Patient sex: M
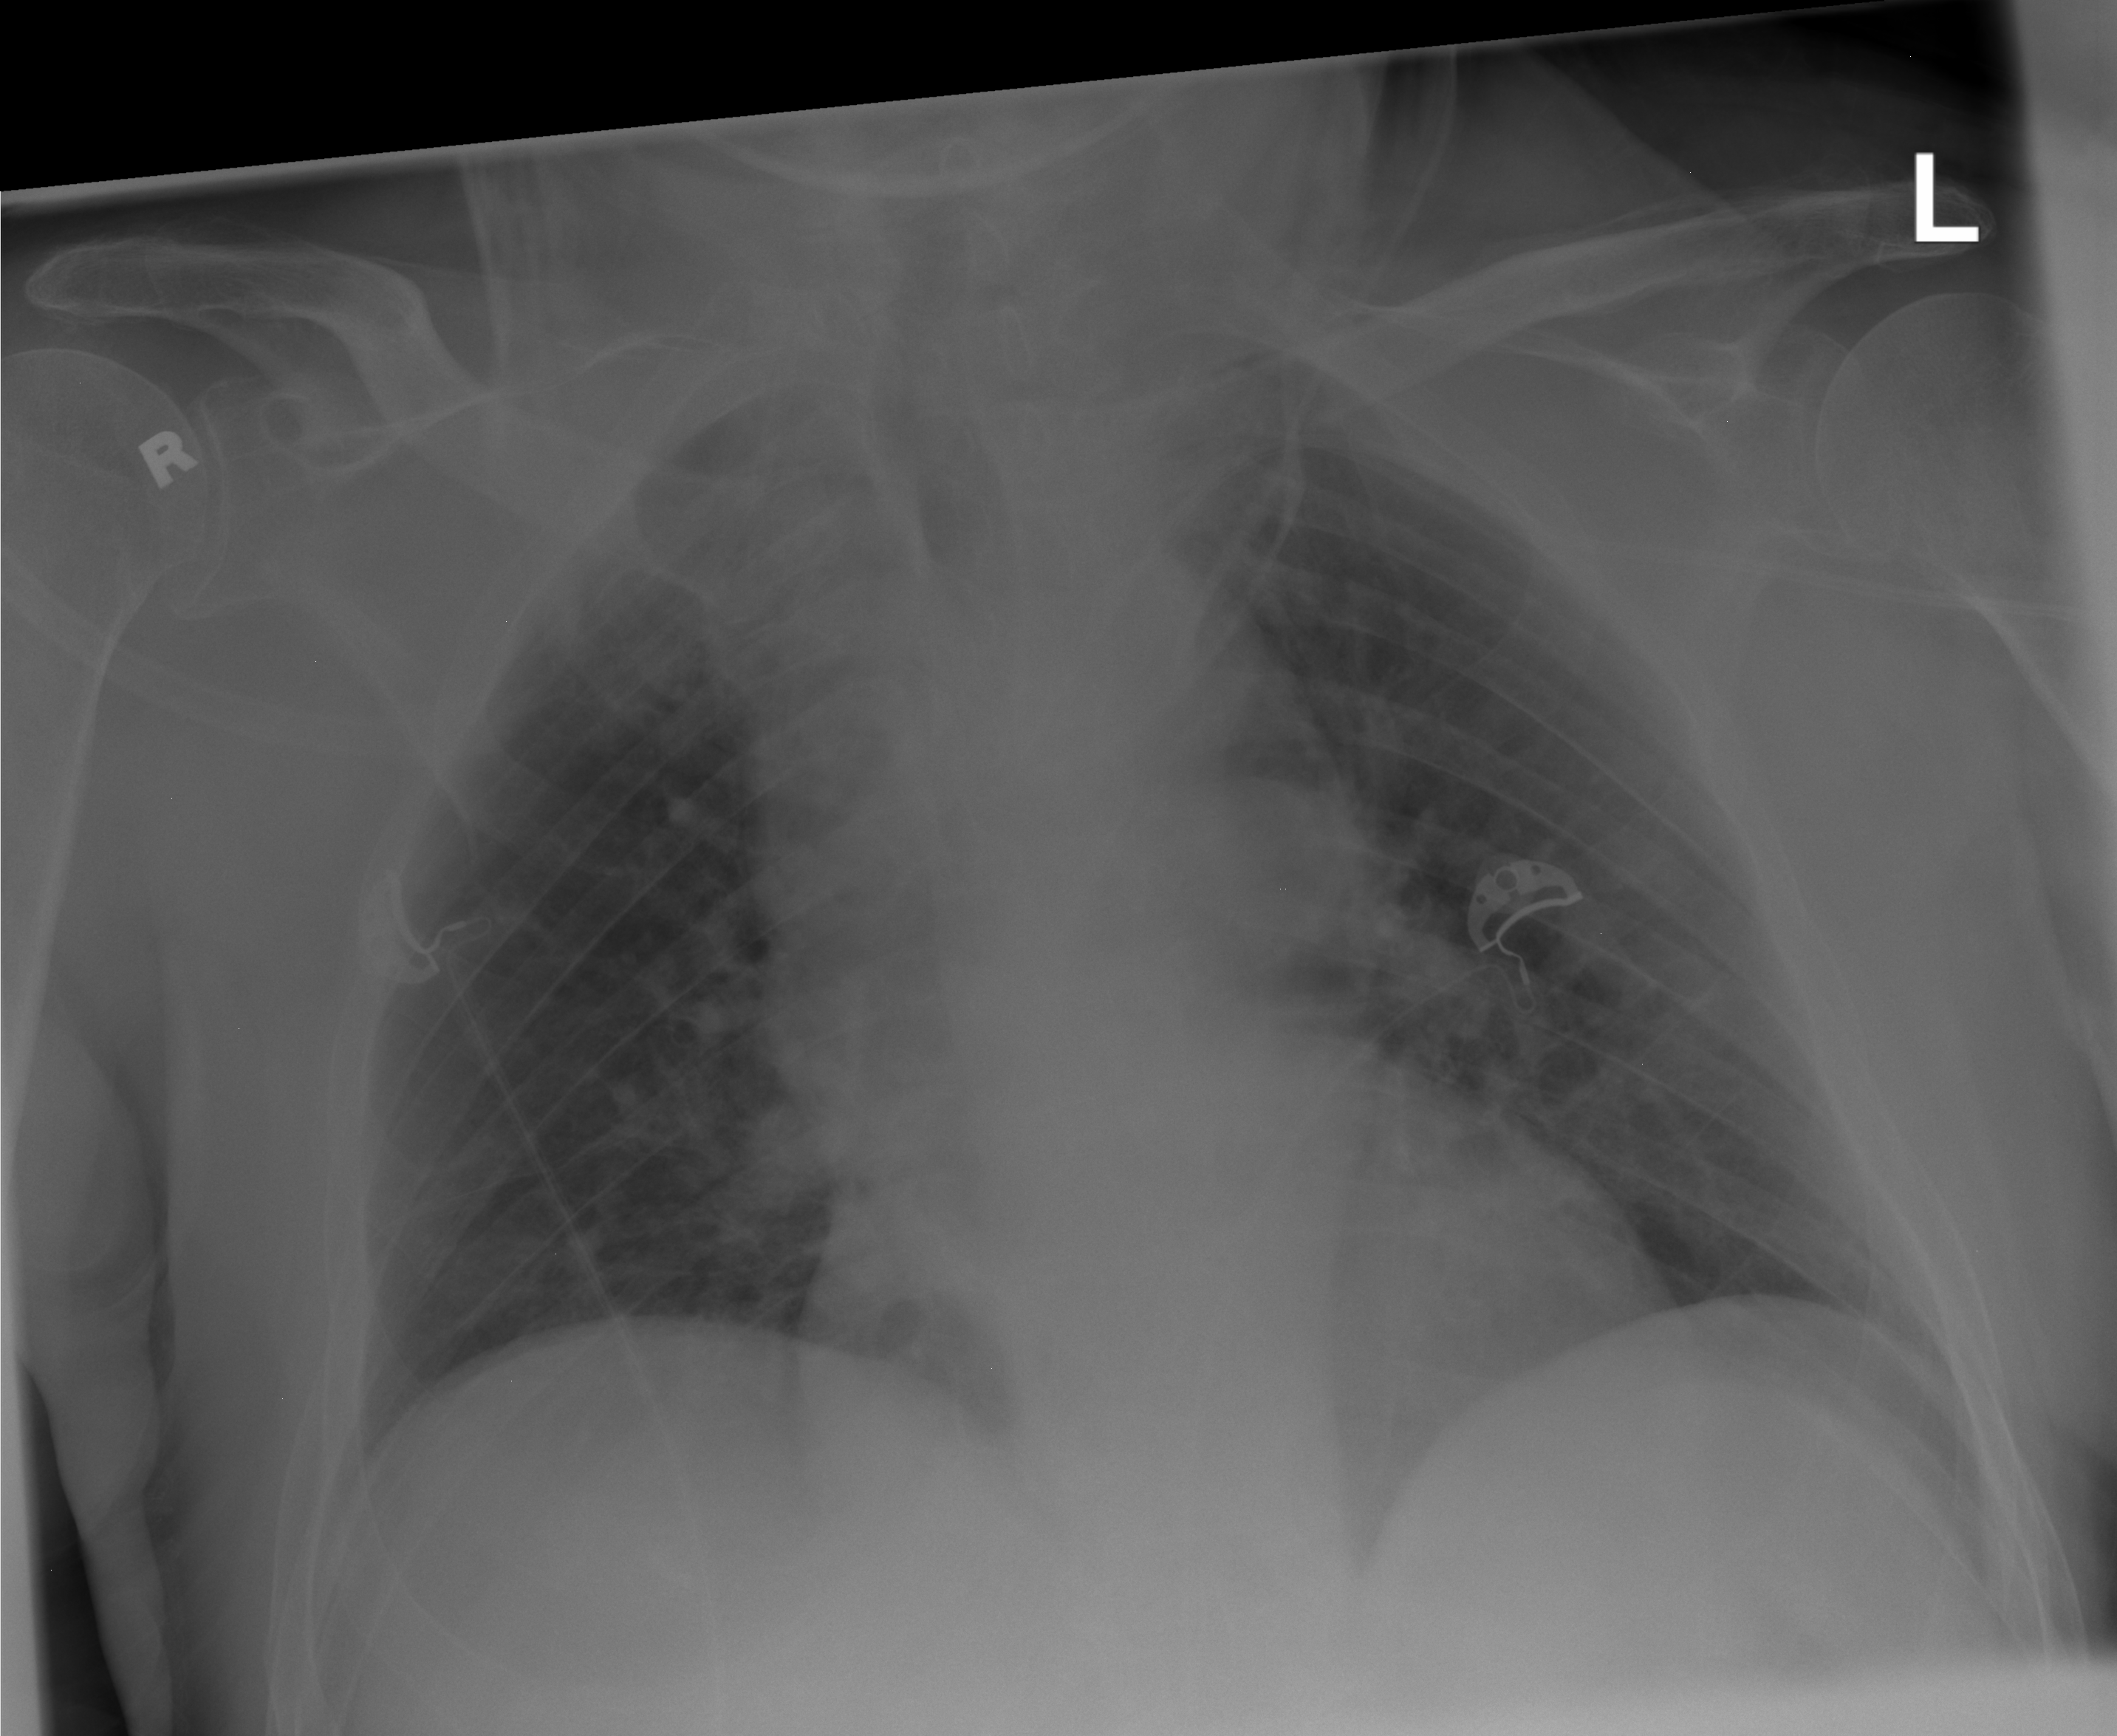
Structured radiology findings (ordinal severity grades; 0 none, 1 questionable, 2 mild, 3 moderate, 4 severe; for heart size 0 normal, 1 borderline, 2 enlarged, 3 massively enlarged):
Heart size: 0
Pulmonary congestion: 1
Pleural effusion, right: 0
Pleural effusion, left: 0
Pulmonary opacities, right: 0
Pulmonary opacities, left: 0
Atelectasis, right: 0
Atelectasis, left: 1